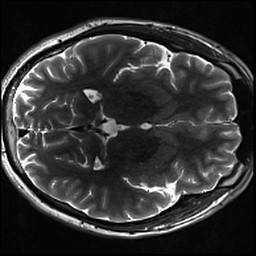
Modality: inplaneT2
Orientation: axial